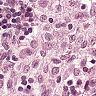
Metastatic tissue present: no